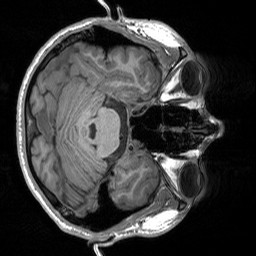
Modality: T1w
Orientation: axial
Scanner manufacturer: siemens
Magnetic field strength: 3 T
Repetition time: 1.76 s
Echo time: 0.0022 s